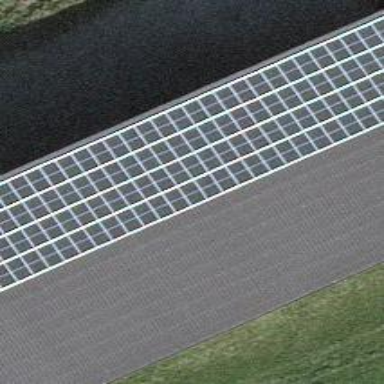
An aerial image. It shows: Solar power generator utilizing photovoltaic technology with solar photovoltaic panels.